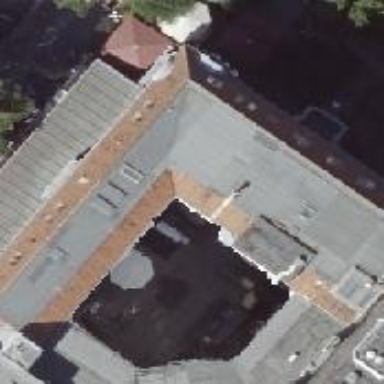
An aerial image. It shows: Building with saltbox-shaped roof.